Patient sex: M
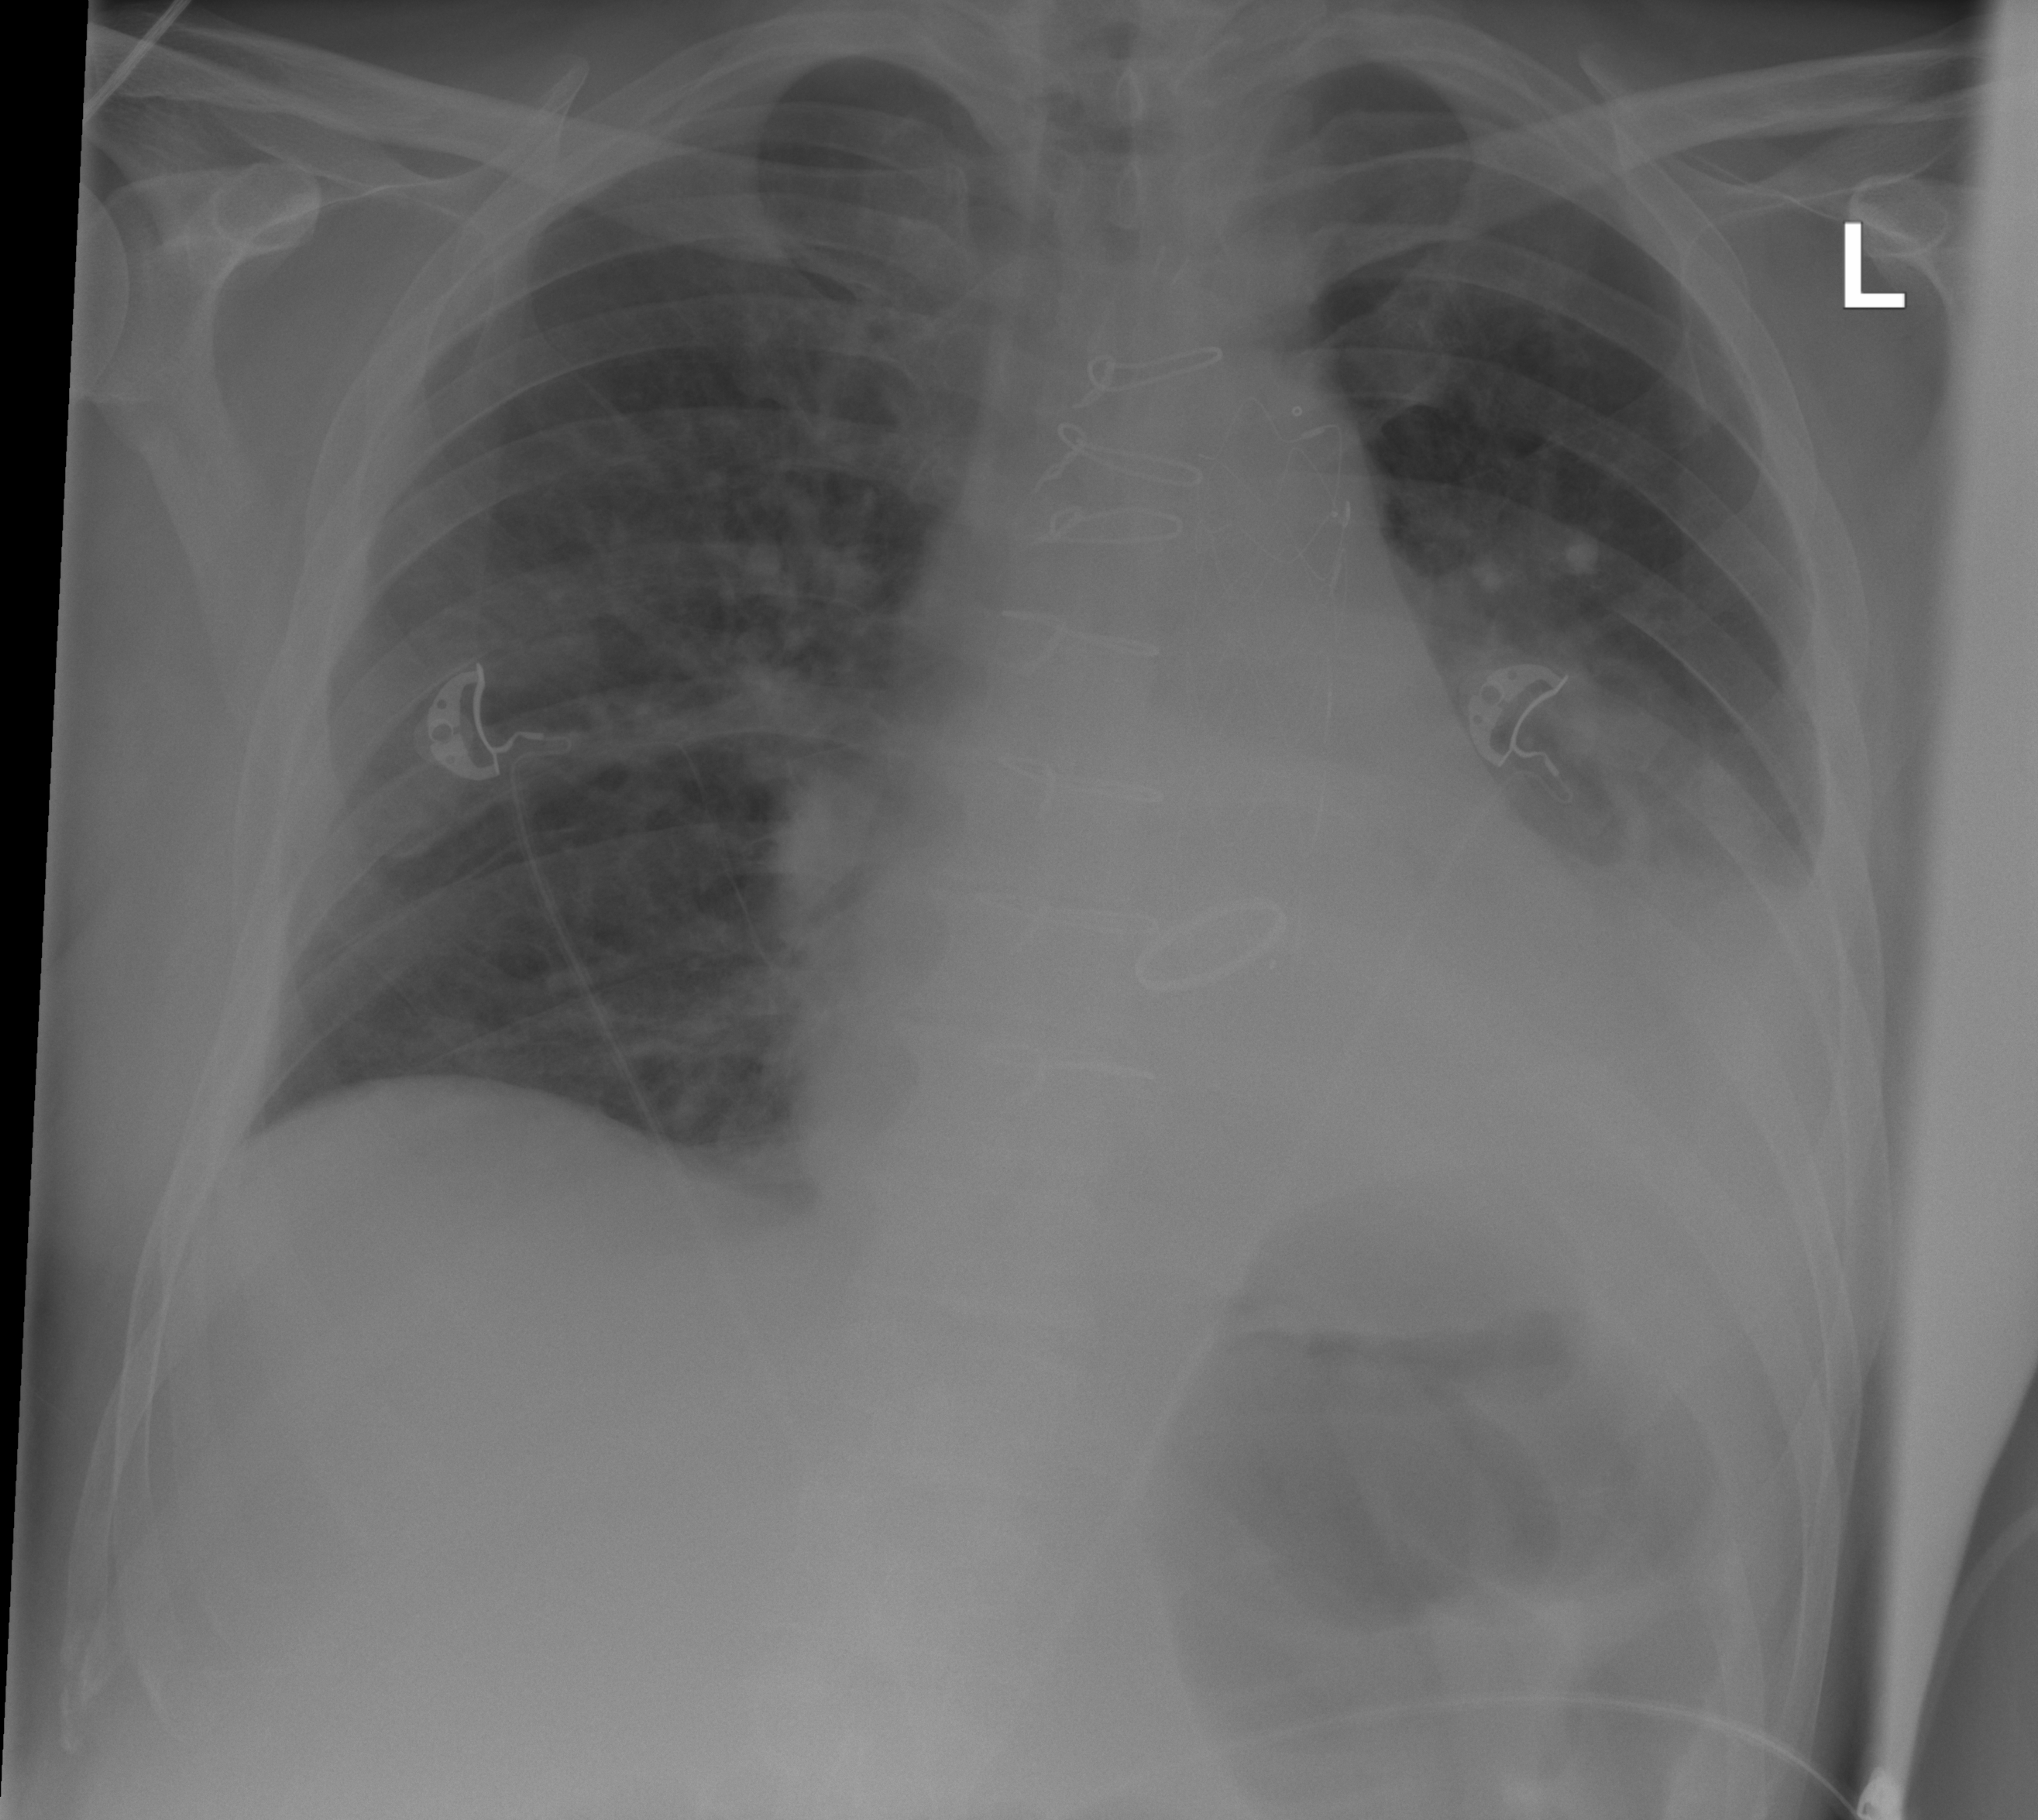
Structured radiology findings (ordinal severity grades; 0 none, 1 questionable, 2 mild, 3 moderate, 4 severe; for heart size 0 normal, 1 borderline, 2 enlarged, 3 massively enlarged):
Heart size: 2
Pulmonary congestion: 2
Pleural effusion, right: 0
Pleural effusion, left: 3
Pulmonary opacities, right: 0
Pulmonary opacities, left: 0
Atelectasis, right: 2
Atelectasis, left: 2